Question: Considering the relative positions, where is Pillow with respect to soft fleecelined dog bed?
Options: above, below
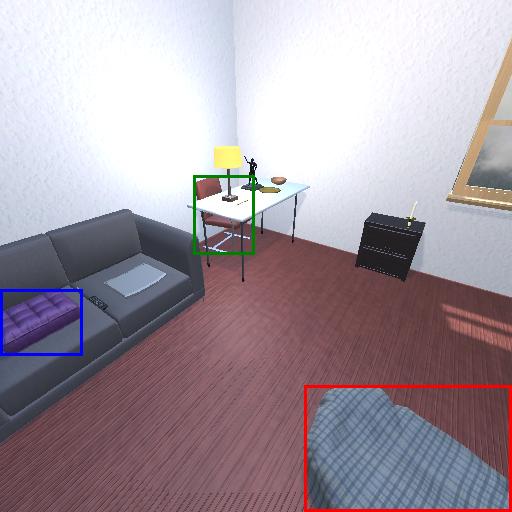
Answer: above